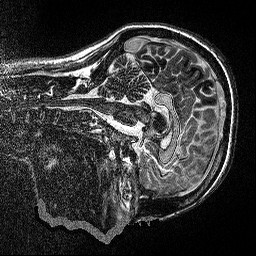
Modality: MP2RAGE
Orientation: sagittal
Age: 23
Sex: female
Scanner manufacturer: siemens
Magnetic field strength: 3 T
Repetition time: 5 s
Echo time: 0.00298 s